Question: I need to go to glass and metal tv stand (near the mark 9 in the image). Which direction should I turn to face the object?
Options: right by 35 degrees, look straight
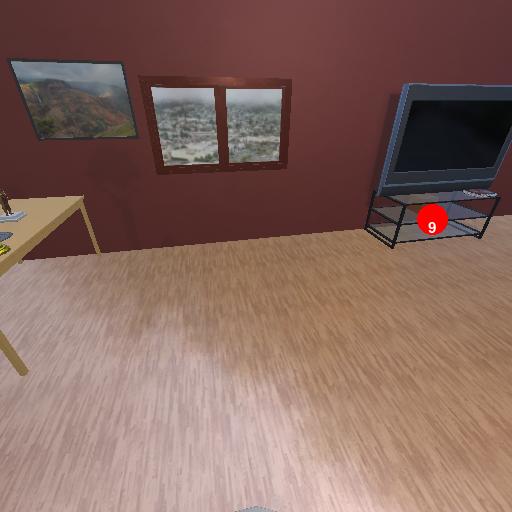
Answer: right by 35 degrees